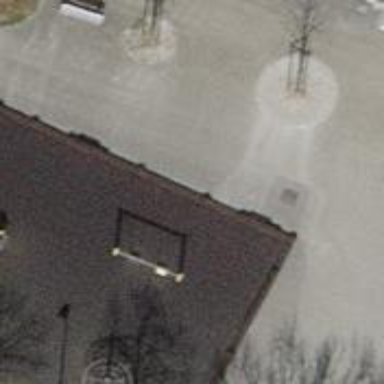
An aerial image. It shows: Playground area for leisure land.